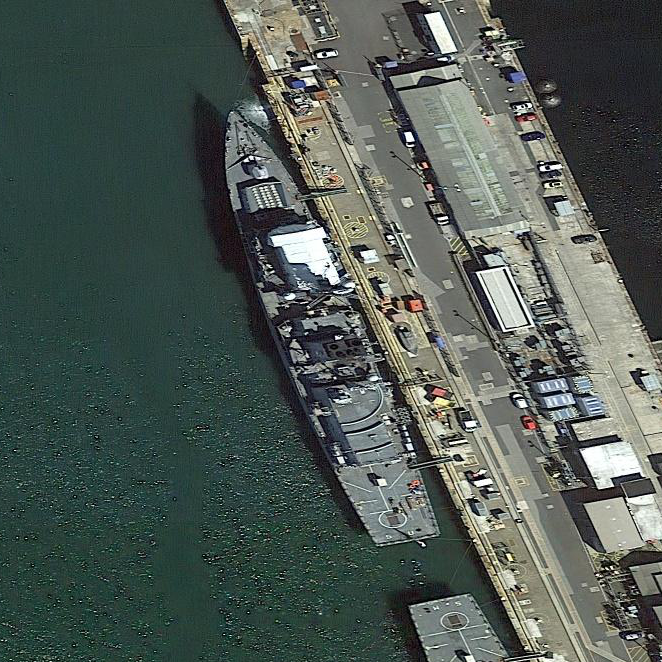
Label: destroyer